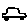
Label: car